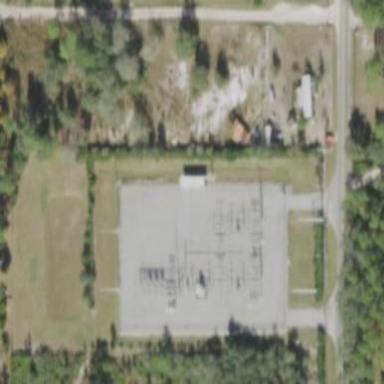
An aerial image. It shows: Substation surrounded by chain link fence.